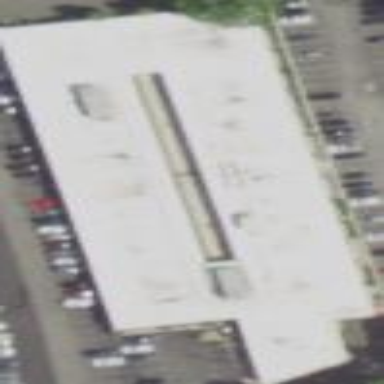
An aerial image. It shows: Commercial building.